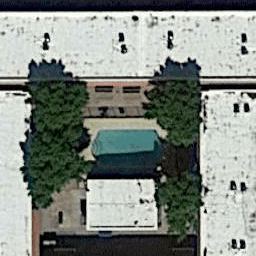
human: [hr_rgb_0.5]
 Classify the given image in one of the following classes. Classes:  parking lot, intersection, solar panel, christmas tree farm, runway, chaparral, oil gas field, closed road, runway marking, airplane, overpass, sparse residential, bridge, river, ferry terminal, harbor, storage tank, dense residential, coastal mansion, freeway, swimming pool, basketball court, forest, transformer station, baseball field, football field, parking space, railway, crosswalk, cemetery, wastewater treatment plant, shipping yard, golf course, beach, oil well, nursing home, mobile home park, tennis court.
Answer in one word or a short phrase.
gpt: swimming pool